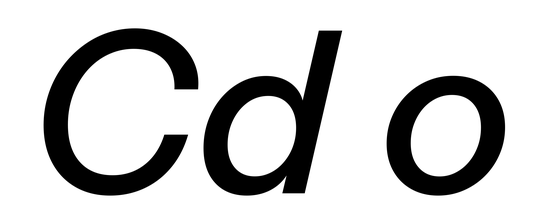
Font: InstrumentSans-Italic_Medium_Italic